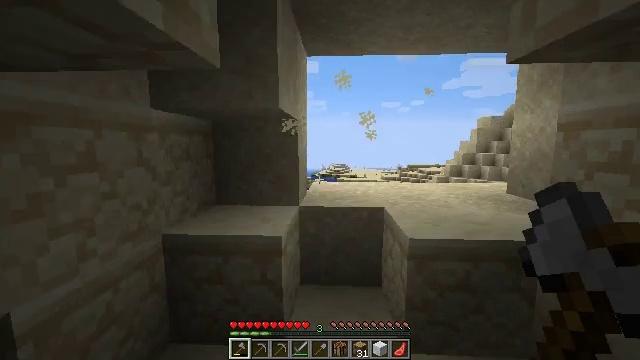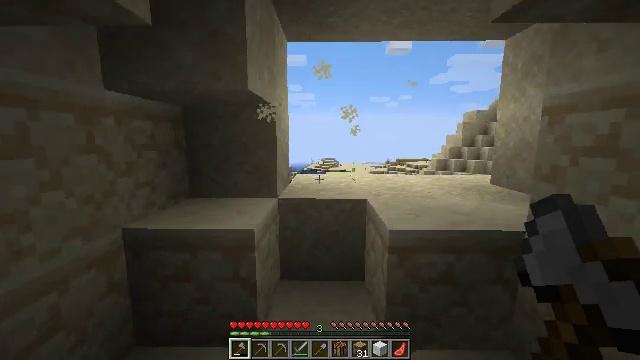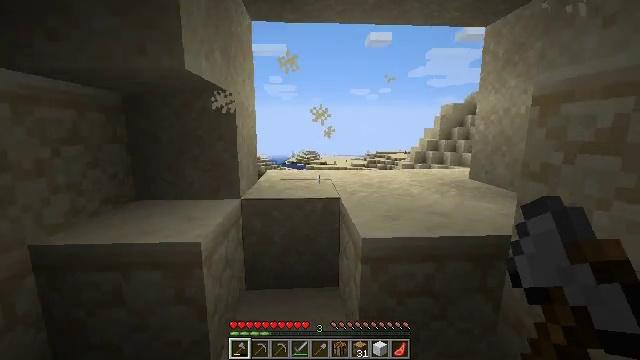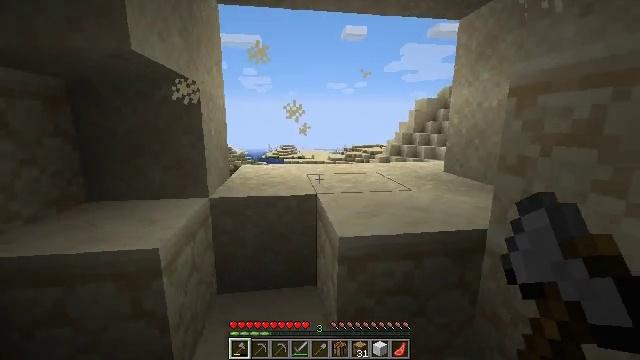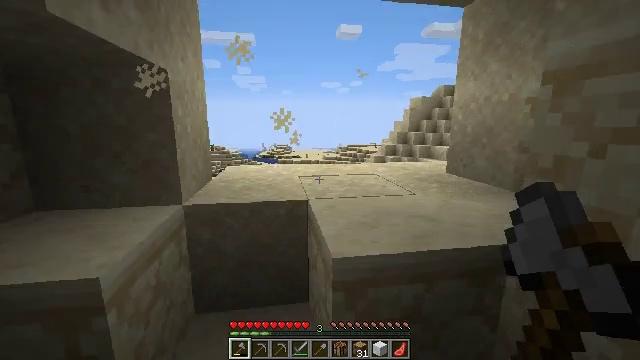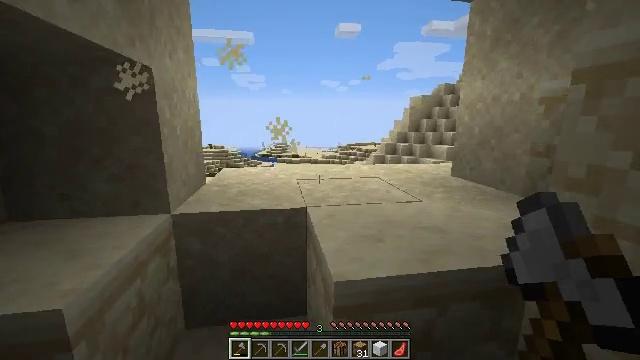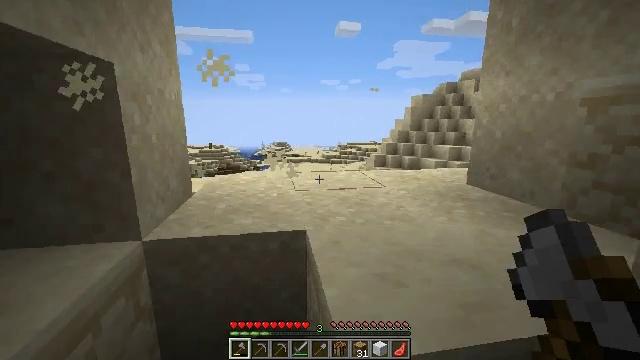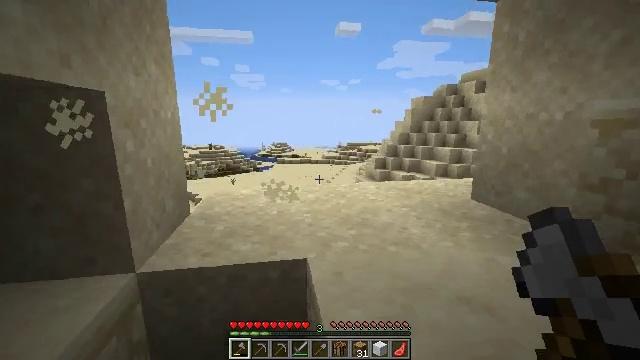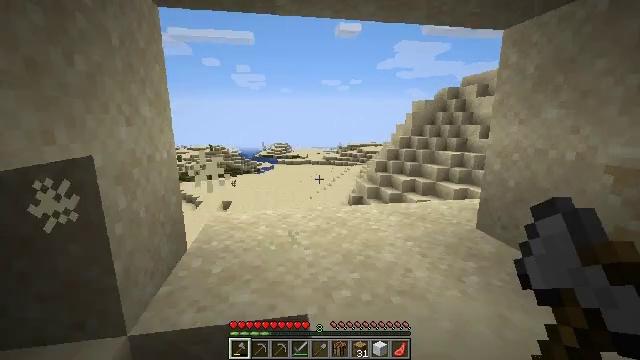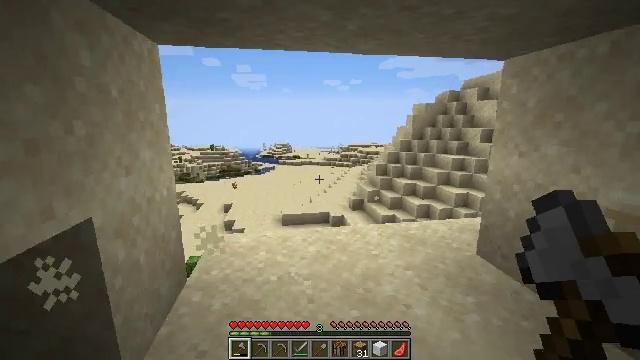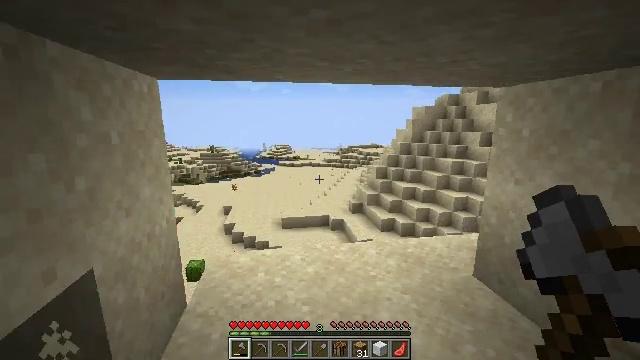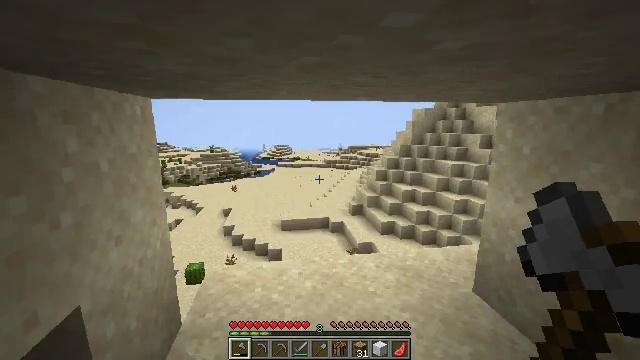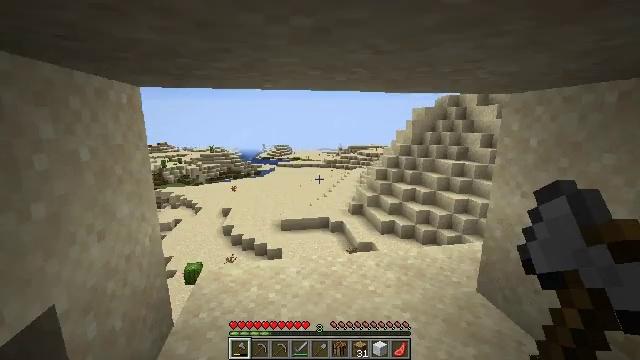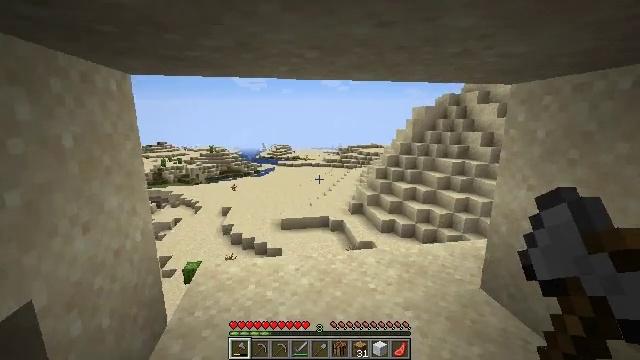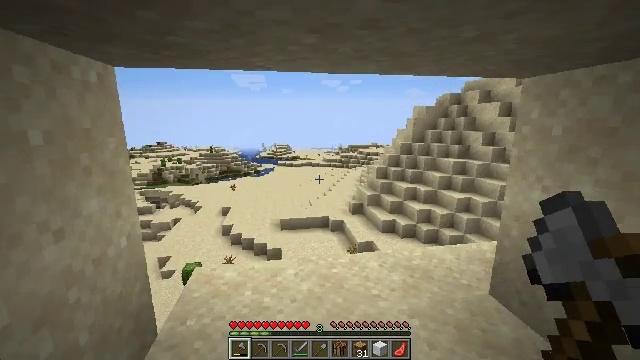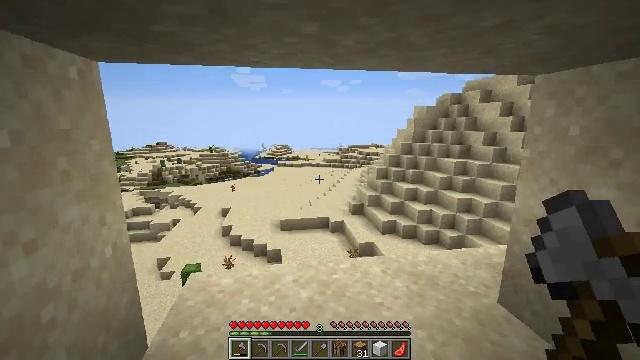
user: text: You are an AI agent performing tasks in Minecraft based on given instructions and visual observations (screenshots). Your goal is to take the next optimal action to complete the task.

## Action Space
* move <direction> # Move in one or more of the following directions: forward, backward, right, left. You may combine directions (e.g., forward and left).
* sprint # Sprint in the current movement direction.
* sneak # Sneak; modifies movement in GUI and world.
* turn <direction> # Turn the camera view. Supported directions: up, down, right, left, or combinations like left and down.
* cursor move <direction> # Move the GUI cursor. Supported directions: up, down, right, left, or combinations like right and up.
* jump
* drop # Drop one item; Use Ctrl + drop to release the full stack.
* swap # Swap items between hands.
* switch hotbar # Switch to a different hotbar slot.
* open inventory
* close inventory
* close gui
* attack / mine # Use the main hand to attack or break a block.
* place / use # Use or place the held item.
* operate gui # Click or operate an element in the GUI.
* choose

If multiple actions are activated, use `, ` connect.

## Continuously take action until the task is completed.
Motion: motion action
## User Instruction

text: Harvest the cactus plant.
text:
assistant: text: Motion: move forward, turn right and down
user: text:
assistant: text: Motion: move forward, turn right and down
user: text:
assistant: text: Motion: move forward, turn right and down
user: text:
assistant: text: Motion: move forward, turn right
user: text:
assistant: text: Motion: move forward
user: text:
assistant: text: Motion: move forward
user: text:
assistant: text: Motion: move forward, jump
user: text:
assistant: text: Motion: move forward, jump
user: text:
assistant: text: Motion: move forward
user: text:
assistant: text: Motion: move forward
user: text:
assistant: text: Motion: move forward
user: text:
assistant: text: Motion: move forward
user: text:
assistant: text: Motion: move forward
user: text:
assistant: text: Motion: move forward
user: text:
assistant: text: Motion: move forward
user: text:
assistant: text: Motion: move forward
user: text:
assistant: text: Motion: move forward
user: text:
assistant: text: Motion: move forward
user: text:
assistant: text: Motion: move forward
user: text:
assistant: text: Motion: move forward and move left, turn right and down
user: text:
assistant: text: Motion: move forward and move left, turn right and down
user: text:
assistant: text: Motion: move forward and move left, turn right
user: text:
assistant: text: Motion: move forward and move left, turn right
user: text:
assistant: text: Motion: move forward and move left, turn right and up
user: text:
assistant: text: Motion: move forward and move left, turn right and up
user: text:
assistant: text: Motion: move forward and move left, turn right and up
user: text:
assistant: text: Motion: move forward and move left, turn right
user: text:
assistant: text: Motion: move forward and move left, turn right
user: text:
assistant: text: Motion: move forward and move left
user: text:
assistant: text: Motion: move forward and move left